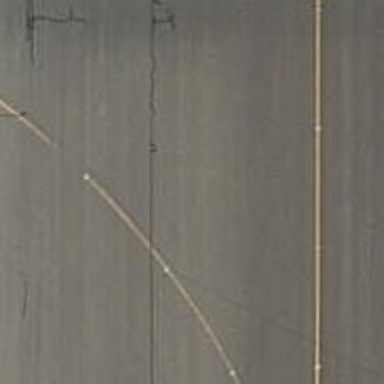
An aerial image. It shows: View of taxiway at the airport.